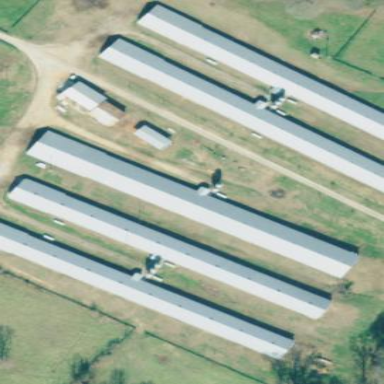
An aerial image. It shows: Poultry farmyard is depicted in the image.